Interaction volume radius: 5 \u00c5
Interaction volume height: 10 \u00c5
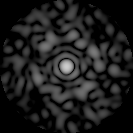
Disorder parameter: 0.8611